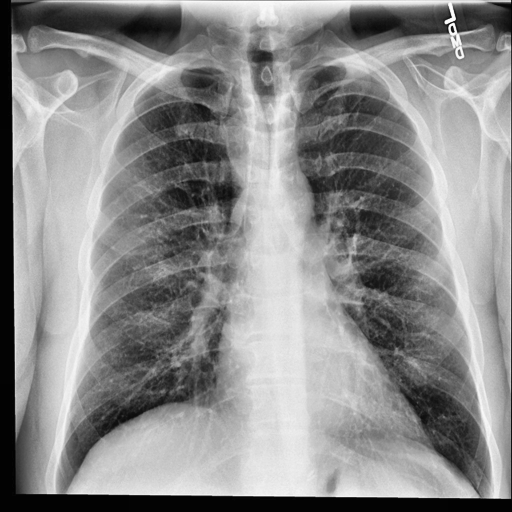
Finding: NORMAL